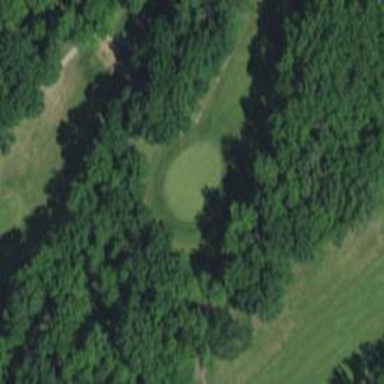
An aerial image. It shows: View of golf hole.